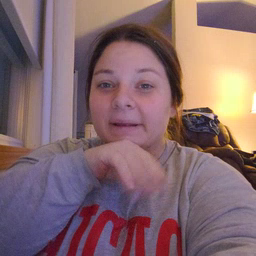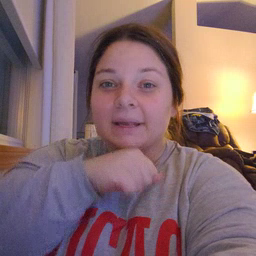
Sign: pig